Question:
Hi All
I am havinga problem with Entity framework, basically as you can see in the above diagram class is an abstract class that has two classes that inherit from it & .
Each Class has an ID which is not a requirement but was part of the relational structure of the .
I am trying to generate using the tools in a model of my Database and then model in the inheritance. I get the model generated fine but the are still present in the model diagram. I delete those and replace them with the correct inheritance, I also set the Entity Set Names to be the same.
and this is where my problems begin.
The classes do not seem to be working correctly the associations are not working?
Was the removal of the correct or should I have left it in place and used the inheritance as well?
I need classes and to inherit in my business layer.
The model doesn't seem correct and I would be gtreatful for any help in making this model work.
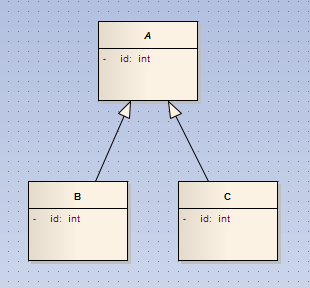
Answer: I think the problem is that you have a separate PK and FK that relates your tables. EF expects that the child tables have a single "id" column, in the child tables, that is both the PK and the FK.
Here is a snapshot of an example of a database that I have (this was generated by EF, but you see what I'm talking about):

You'll see here that 'Jobs' is the base and the other two derive from 'Jobs'. You'll see that the 'Id' field in 'Jobs' is the PK, then in the other two tables the 'Id' field is both a PK as well as a FK back to 'Jobs'.
Like I said, this model was generated by EF (Model first), but I'm pretty sure this is how EF wants to see things, so I don't think your database will fit into EF's inheritance structure.